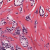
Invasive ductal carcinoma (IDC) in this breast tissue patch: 1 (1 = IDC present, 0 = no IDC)